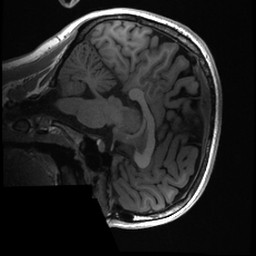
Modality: T1w
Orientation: sagittal